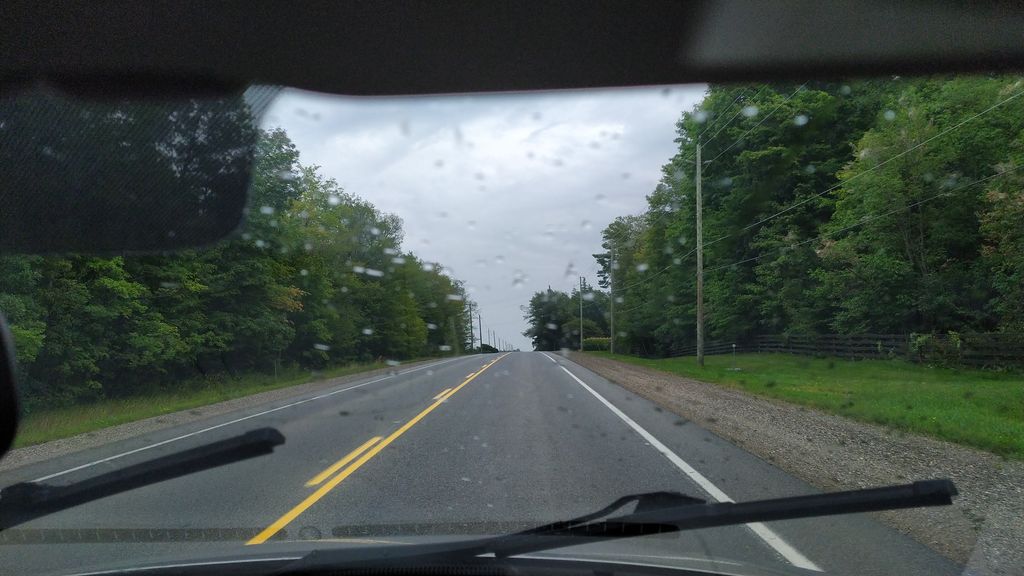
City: kitchener-waterloo